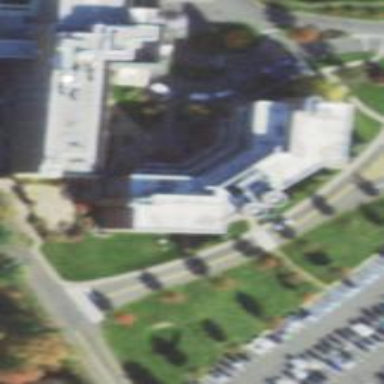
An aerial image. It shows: Building.